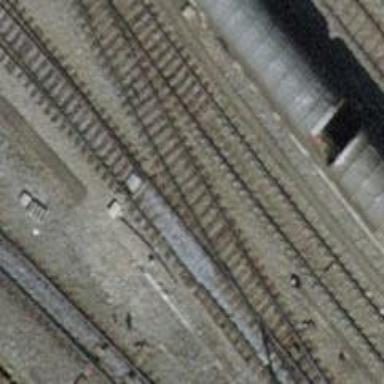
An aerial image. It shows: Railway yard with one track. The railway is electrified with contact line.